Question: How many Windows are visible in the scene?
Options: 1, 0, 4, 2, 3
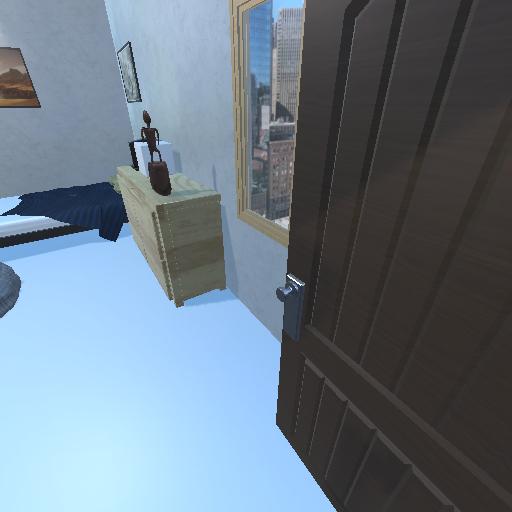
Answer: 1